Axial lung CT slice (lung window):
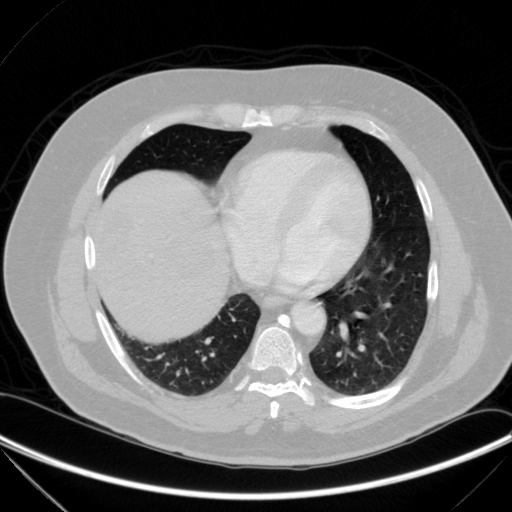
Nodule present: yes
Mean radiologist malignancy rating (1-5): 2.75